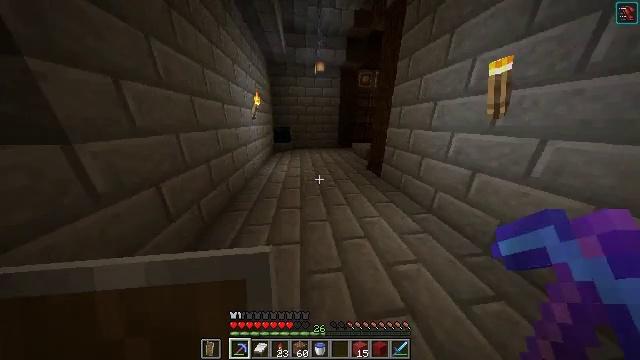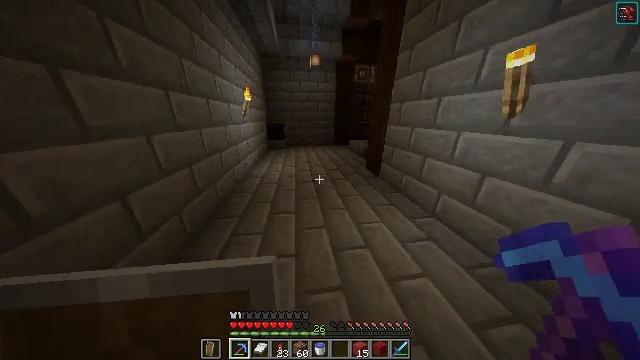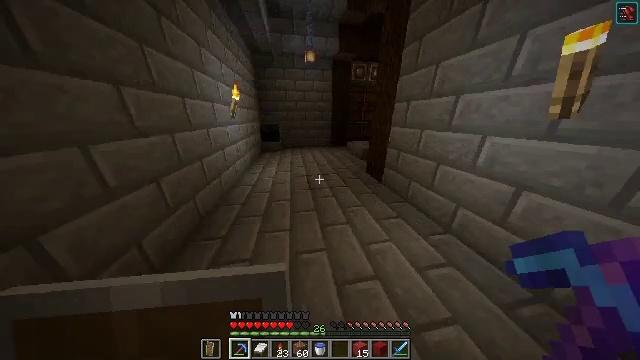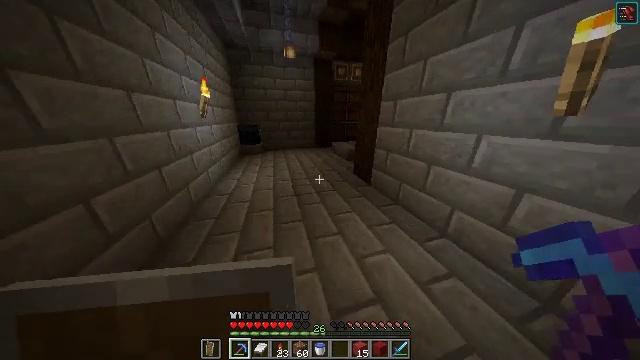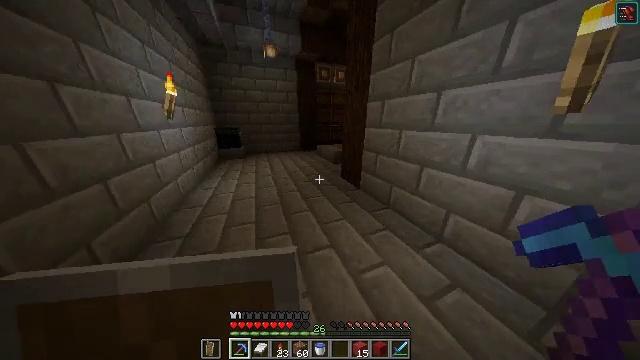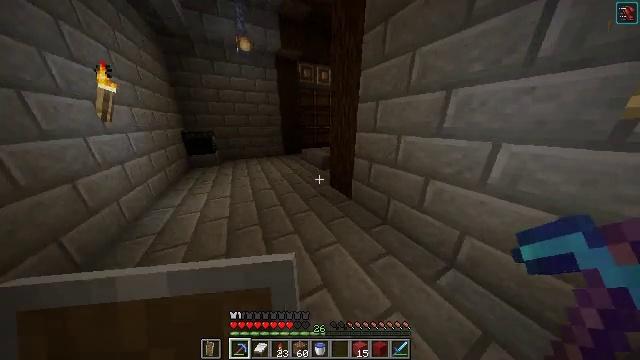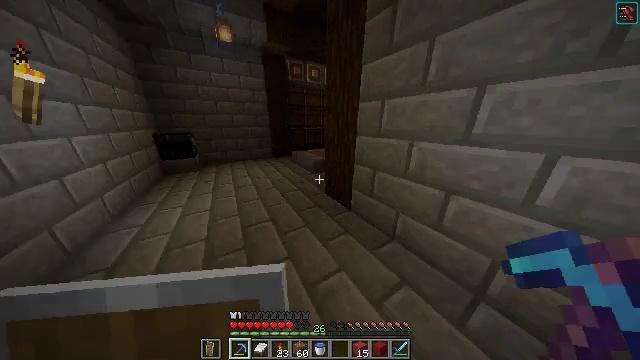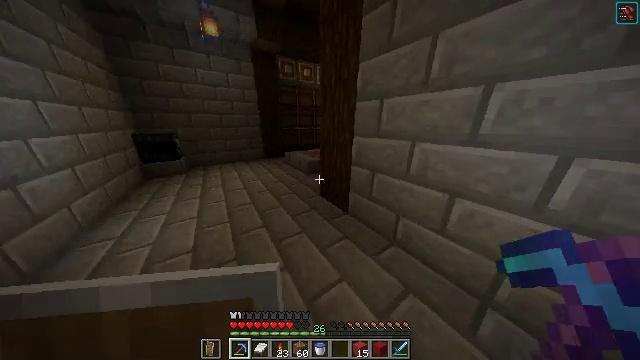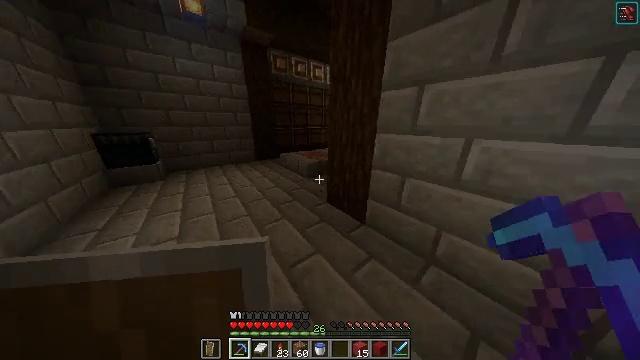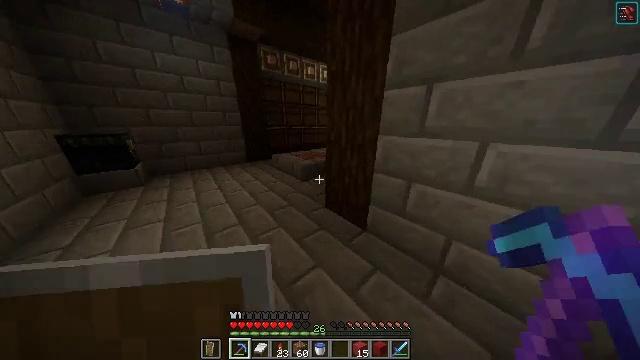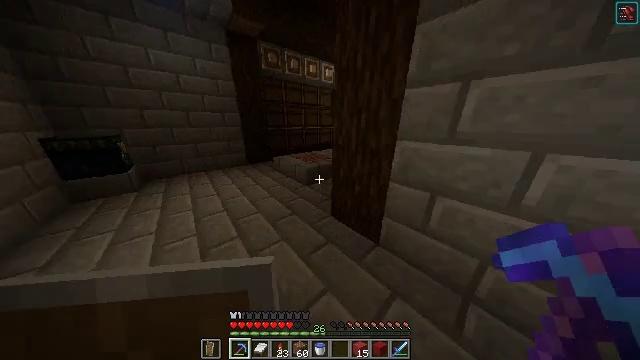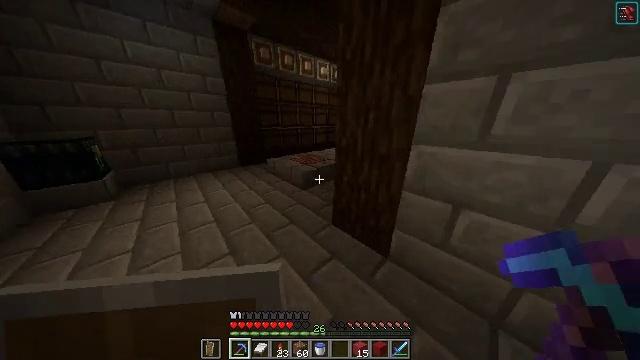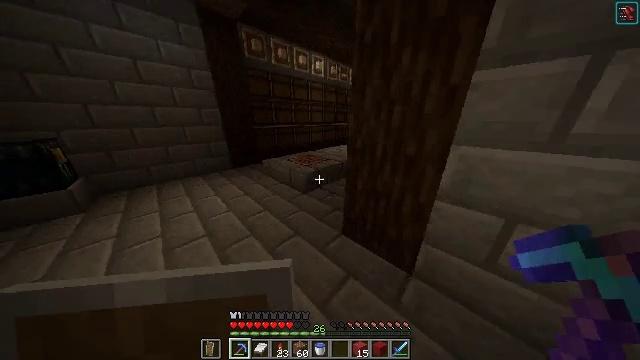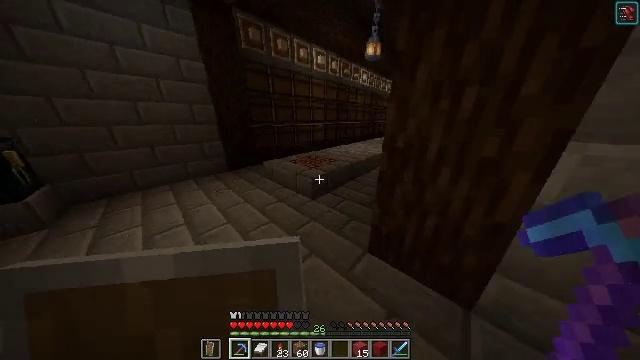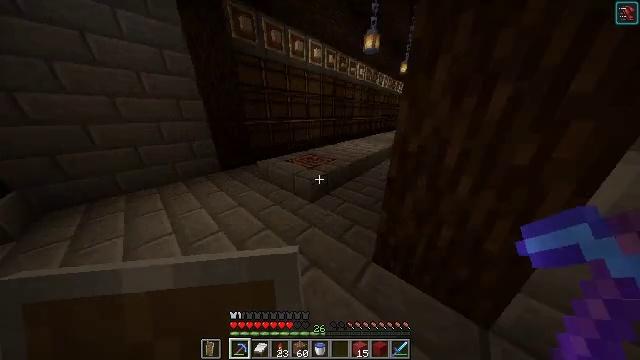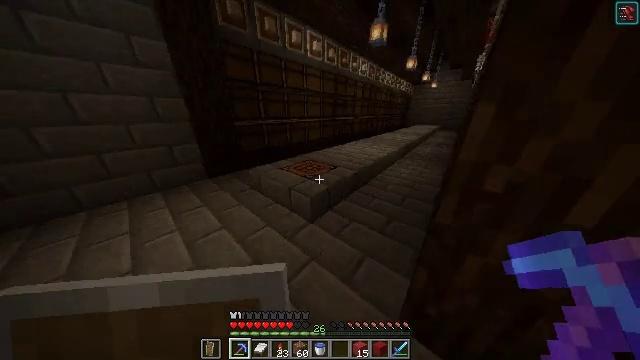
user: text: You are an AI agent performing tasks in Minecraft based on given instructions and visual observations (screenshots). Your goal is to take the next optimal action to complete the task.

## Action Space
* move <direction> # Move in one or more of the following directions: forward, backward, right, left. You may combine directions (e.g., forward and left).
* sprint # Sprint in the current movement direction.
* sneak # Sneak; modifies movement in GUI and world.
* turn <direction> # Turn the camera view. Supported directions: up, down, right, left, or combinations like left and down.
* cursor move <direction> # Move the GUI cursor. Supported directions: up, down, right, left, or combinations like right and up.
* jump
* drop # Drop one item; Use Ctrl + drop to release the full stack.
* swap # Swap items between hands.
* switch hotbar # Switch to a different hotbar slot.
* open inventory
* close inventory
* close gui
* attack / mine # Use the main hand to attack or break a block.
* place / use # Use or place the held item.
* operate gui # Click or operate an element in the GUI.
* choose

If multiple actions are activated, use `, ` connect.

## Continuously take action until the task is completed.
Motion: motion action
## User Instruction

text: Take blue dye and craft blue concrete powder.
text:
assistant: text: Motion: move forward, turn right and down
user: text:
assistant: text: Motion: move forward, turn right
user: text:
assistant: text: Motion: move forward, turn right
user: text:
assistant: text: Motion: move forward, turn right
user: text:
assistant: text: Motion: move forward, turn right
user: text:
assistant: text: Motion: move forward and move left, turn right
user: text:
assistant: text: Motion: move forward and move left, turn right
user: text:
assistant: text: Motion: move forward and move left, turn right
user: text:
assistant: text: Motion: move forward, turn right
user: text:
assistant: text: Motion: move forward
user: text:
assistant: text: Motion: move forward and move left, turn right
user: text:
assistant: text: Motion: move forward and move left, turn right
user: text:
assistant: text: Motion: move forward, turn right
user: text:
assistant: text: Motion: move forward, turn right and down
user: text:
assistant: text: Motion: move forward
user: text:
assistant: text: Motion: move forward, turn left and down
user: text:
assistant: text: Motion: no_op
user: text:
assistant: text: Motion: no_op
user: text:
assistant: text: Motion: no_op
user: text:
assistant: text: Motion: turn down, use / place
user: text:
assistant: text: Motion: use / place
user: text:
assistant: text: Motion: use / place
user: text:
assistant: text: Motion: no_op
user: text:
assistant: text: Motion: no_op
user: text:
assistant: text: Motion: open gui
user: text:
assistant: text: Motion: no_op
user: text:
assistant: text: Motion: no_op
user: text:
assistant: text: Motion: cursor move right
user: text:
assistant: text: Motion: cursor move right
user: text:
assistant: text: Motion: cursor move right and down